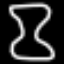
Label: hourglass